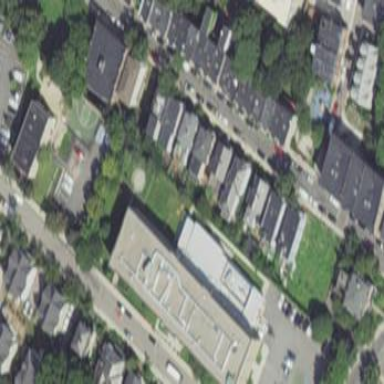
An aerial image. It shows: School building.